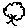
Label: tree